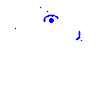
Particle: electron